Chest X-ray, AP view. Patient: 60 years old, sex M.
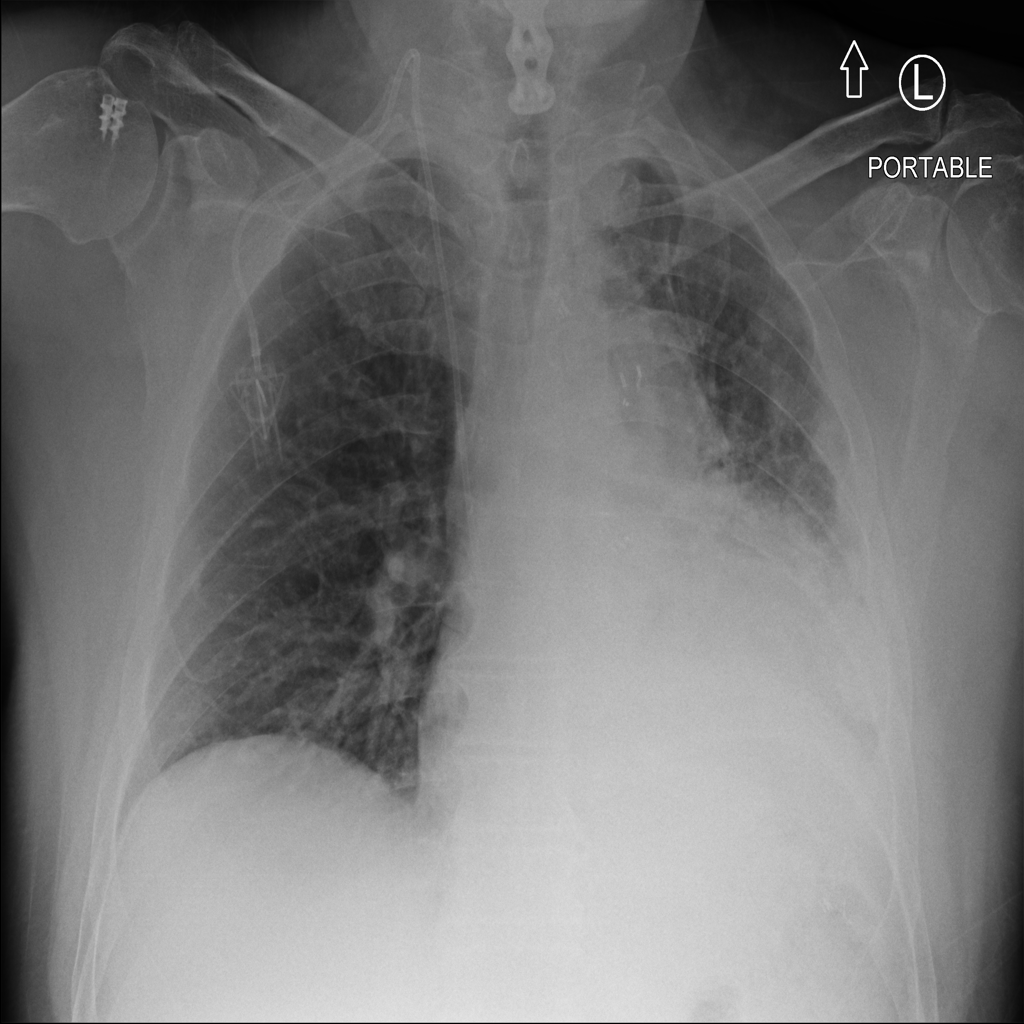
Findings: Consolidation, Effusion, Infiltration, Mass